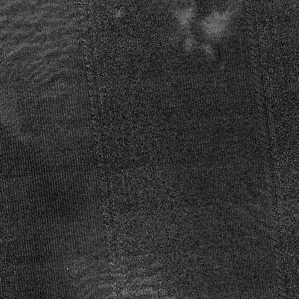
Label: frost